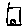
Label: house